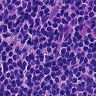
Metastatic tissue present: no